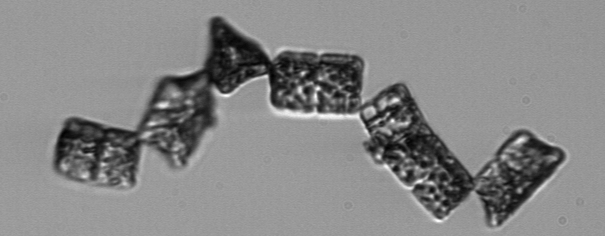
Label: Biddulphia